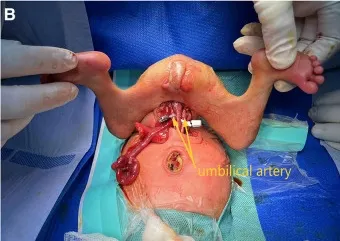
(A-F) Basic clinical datd of the children.
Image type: medical_photograph (other_medical_photograph)